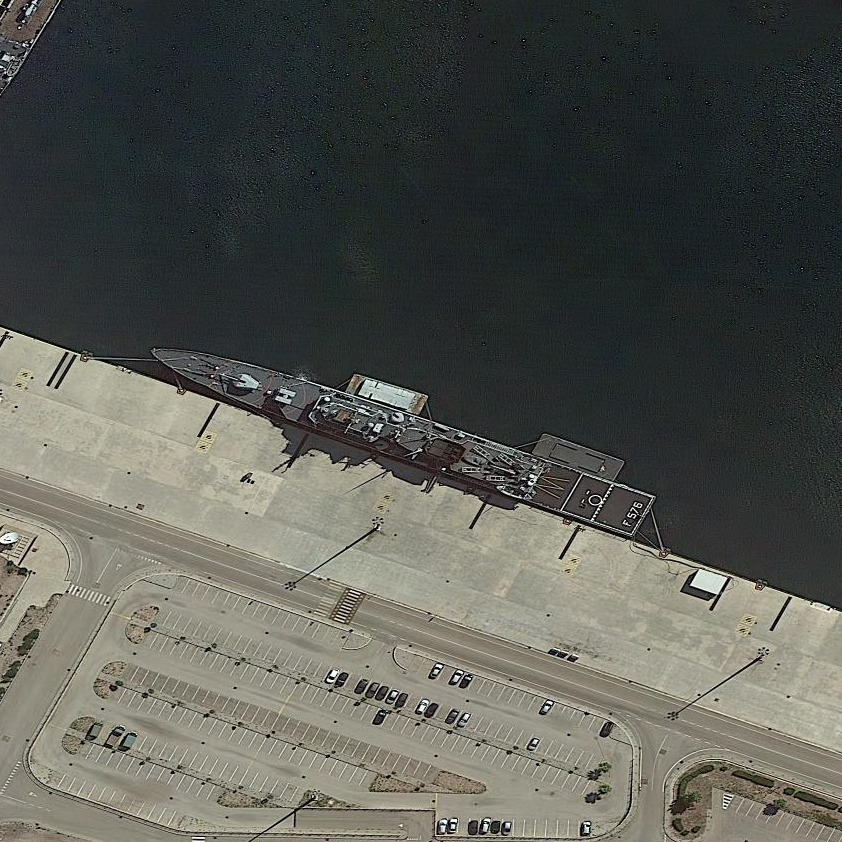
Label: cruiser